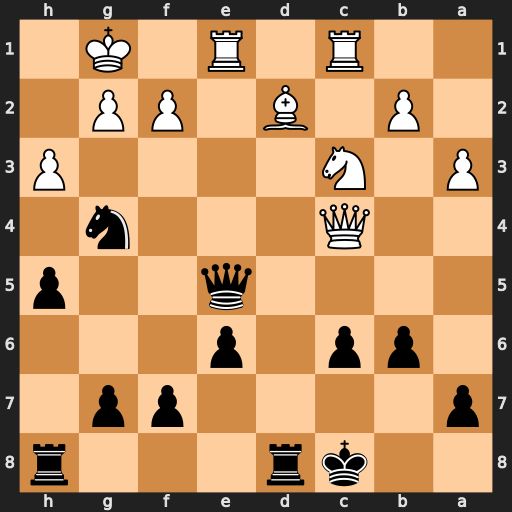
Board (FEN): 2kr3r/p4pp1/1pp1p3/4q2p/2Q3n1/P1N4P/1P1B1PP1/2R1R1K1
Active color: b
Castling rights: -
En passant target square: -
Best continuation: Qh2+ Kf1 Rxd2 Qxc6+ Kb8